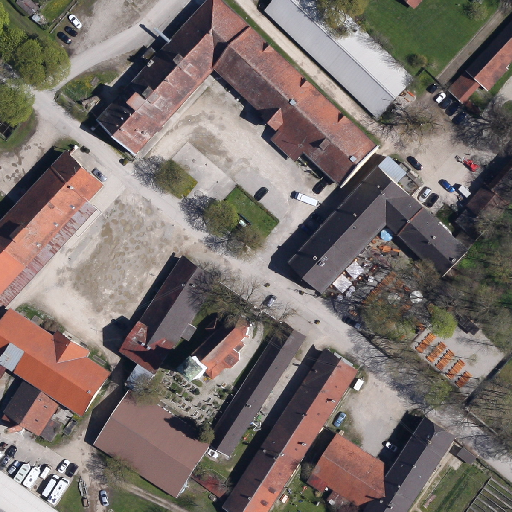
Referring expression: heavy-duty vehicle